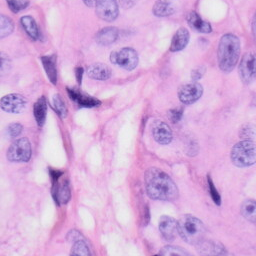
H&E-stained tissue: Skin